Chest X-ray:
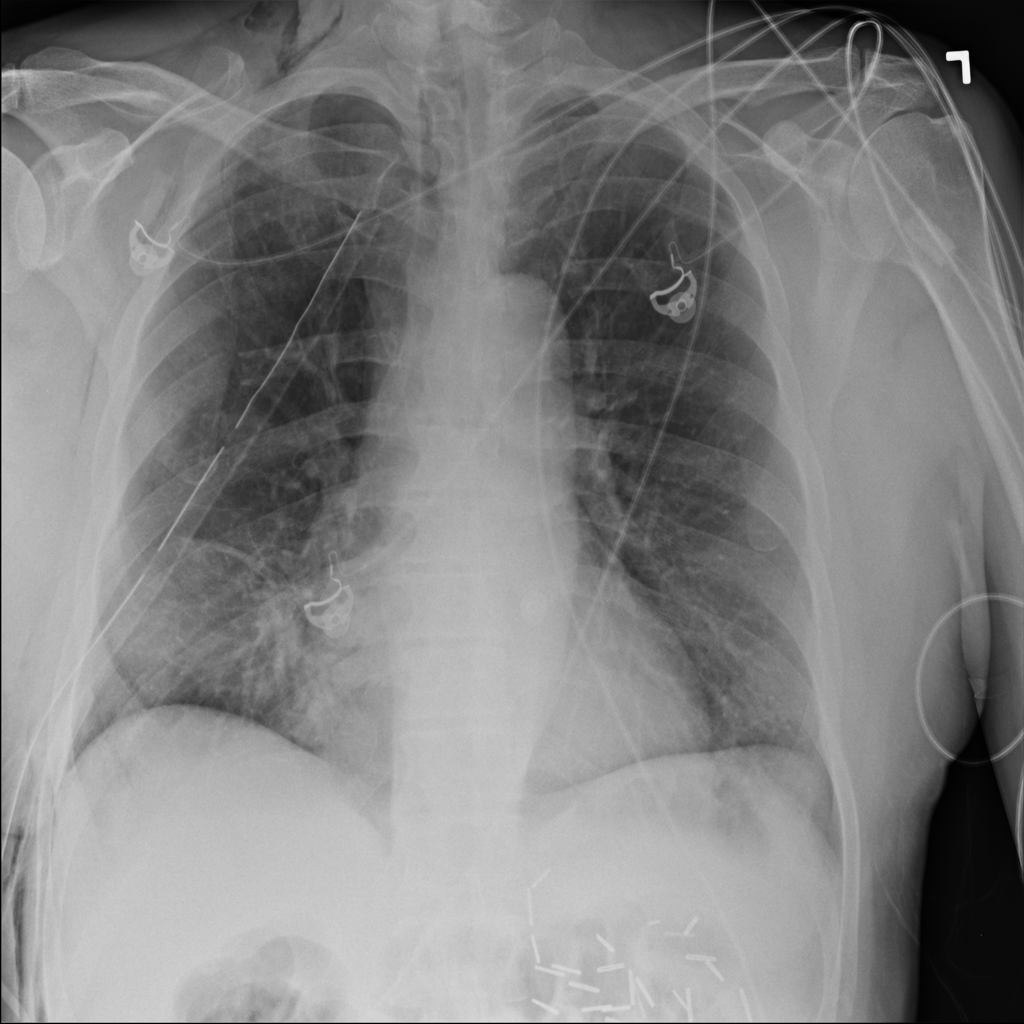
Findings: Consolidation, Fibrosis, Fracture
No abnormal finding: no